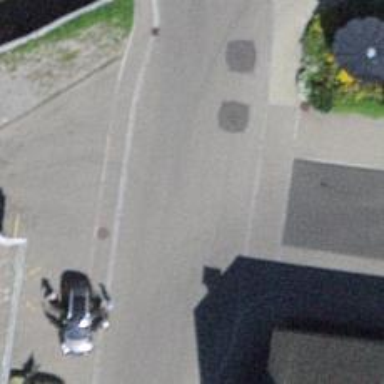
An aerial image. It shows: Residential road with asphalt surface. There is asphalt sidewalk on the right side.